Question:
I get this error only at design-time.
At runtime everything works just fine. There is absolutely nothing wrong with I-Synergy.Resources class library.
I've searched for this error intensively but no solution.
(already tried:
- - - - -
)
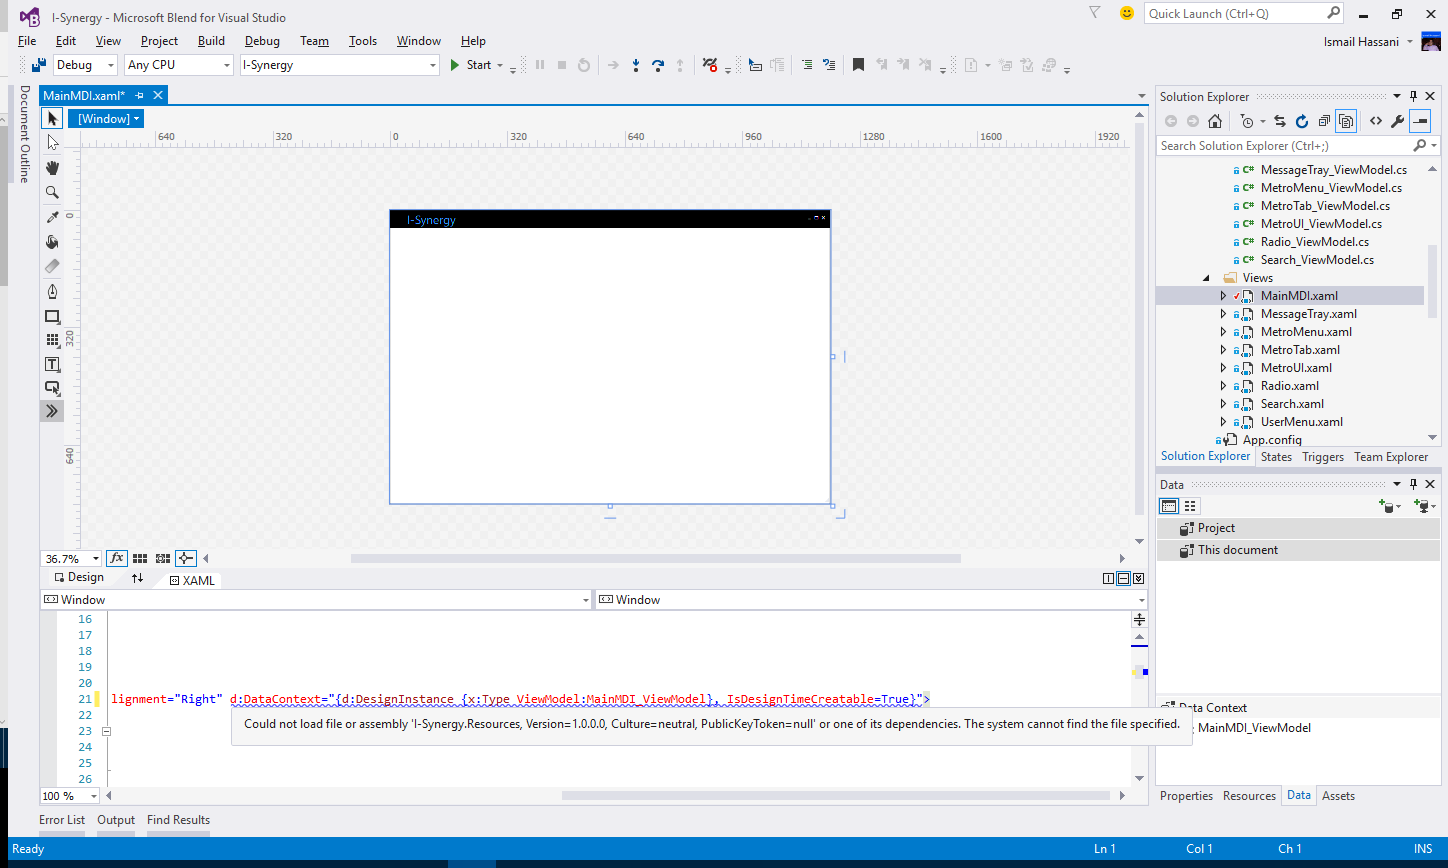
Answer: As you probably know, there a lot of questions regarding the notorious "Could not load file or assembly" error many times creeping up our XAML designer.
After reading all the provided solutions, and sadly non of them working for me, I started to investigate this annoying issue.
I spend 4 days trying to figure this out. Luckily today I found the answer to my problem.
In my solution design I created several projects under the WPF application called I-Synergy. Among others I added assemblies named I-Synergy.Controls and I-Synergy.Resources (where I put all my Resource strings, static classes and images).
This last assembly seems to caused this error. Even I don't have any Resouces file (or any other local reference inside the WPF application) it somehow got confused with my I-Synergy.Resources project.
Solution:
I changed the I-Synergy.Resources project to I-Synergy.Library (assembly name and namespaces) and the error has gone. Probably the "Resources" name is a no-go and can be considered as a reserved word.